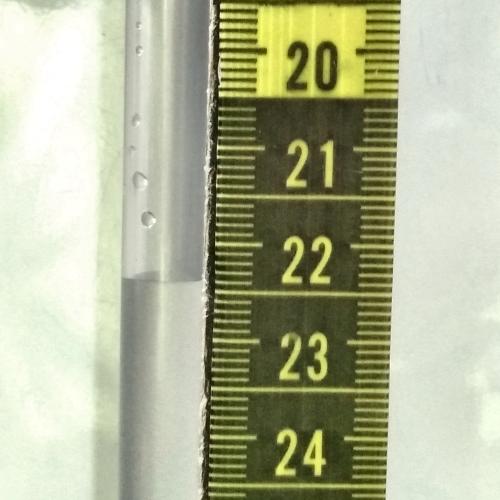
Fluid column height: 22.4 cm